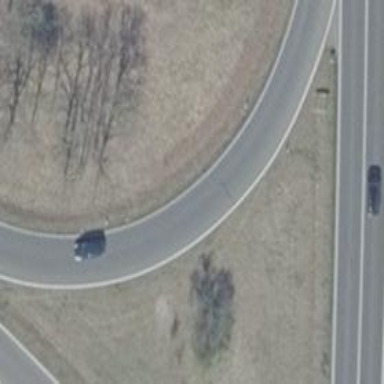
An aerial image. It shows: Trunk link highway with asphalt surface.